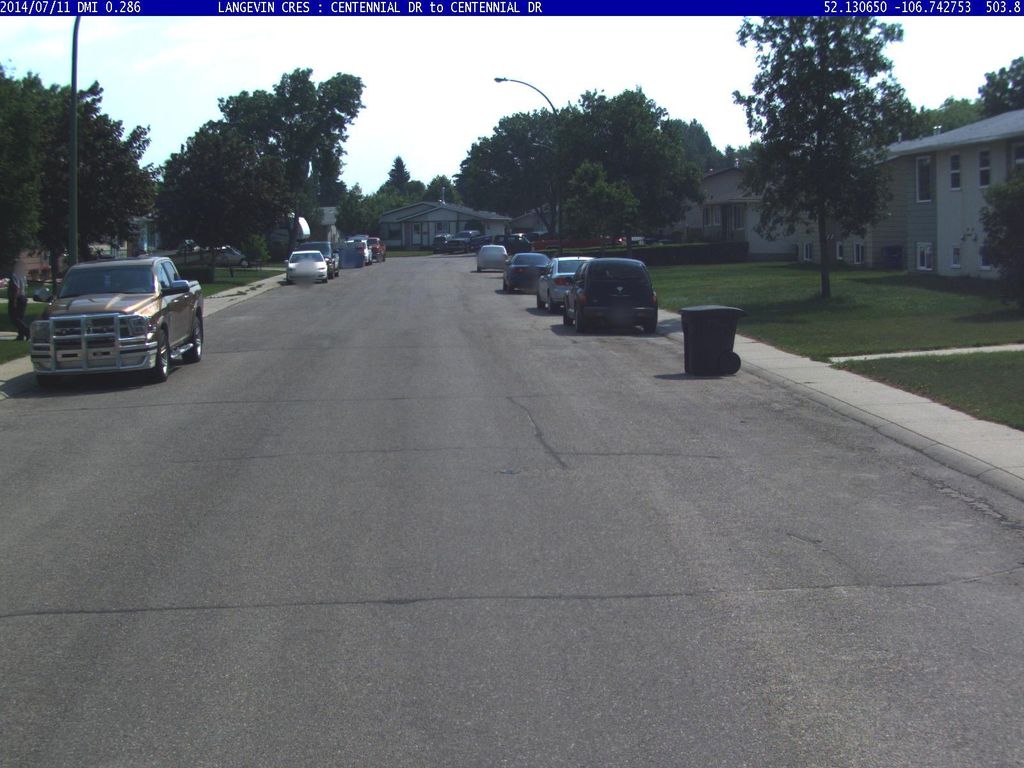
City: saskatoon